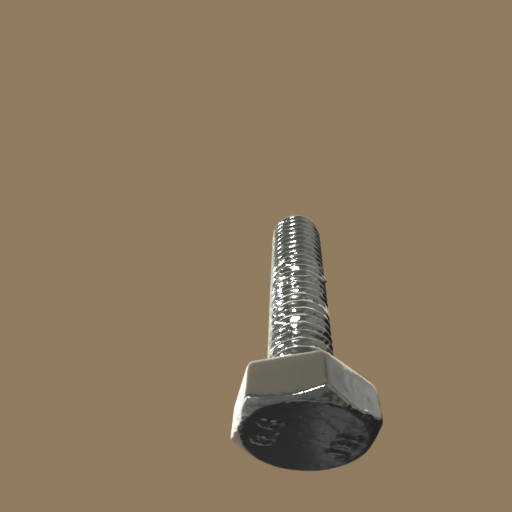
Label: bolt